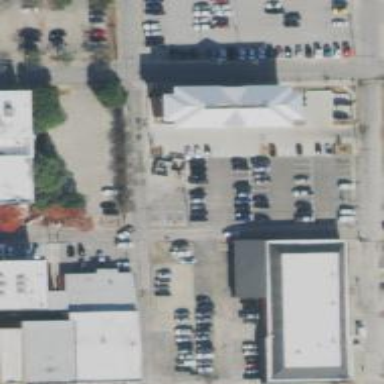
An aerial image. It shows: Parking space is available.